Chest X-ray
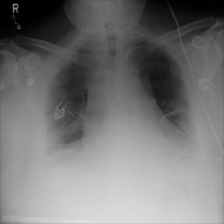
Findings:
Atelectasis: positive
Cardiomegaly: positive
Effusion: negative
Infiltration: negative
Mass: negative
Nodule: negative
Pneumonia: negative
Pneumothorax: negative
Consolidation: positive
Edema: negative
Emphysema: negative
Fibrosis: negative
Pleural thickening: negative
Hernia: negative